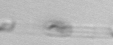
Label: Skeletonema